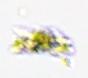
Label: Detritus